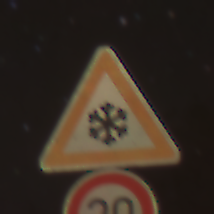
Verkehrszeichen: SchneeOderEisglaette
Zusatzzeichen unten: Geschwindigkeit30
Umgebung: Outdoor, Nature
Tageszeit: Night
Wetter: Clear
Licht: Natural
Jahreszeit: NotSpecified
Kontrast: LowContrast